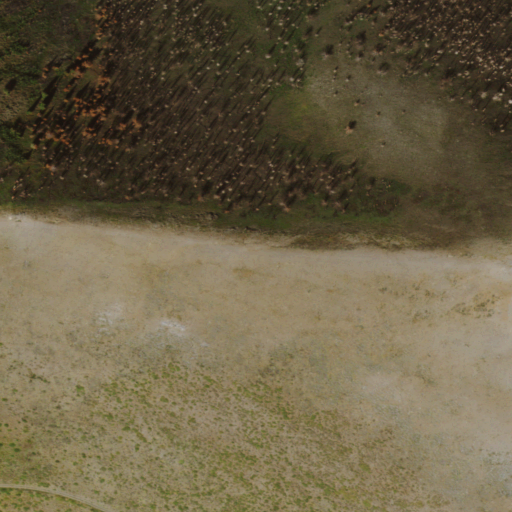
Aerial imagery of mountain in Nevada named Blue Jacket Peak containing shrub and grassland